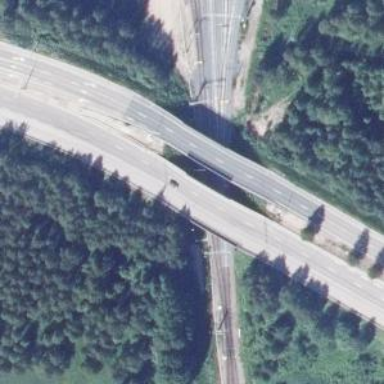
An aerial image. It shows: Man-made bridge.